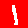
Digit: 1